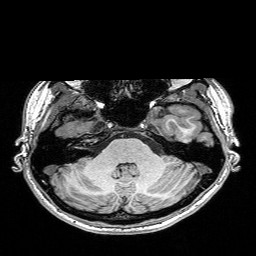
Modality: T1w
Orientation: coronal
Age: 32
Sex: female
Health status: healthy
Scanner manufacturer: siemens
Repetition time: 2.53 s
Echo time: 0.00332 s